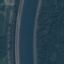
Label: River